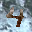
Label: 4